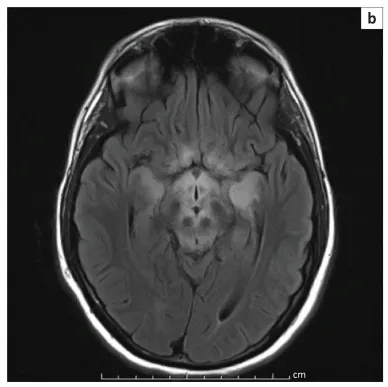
Increased signal intensity is also noted in the hypothalamus, anterior midbrain and to varying degrees in both medial temporal lobes.
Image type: radiology (mri)